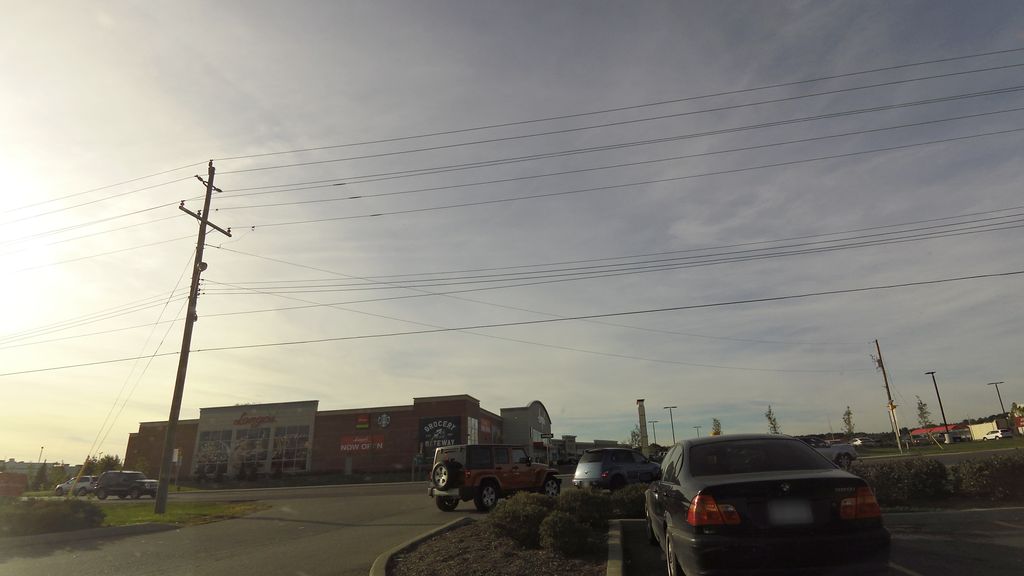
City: hamilton